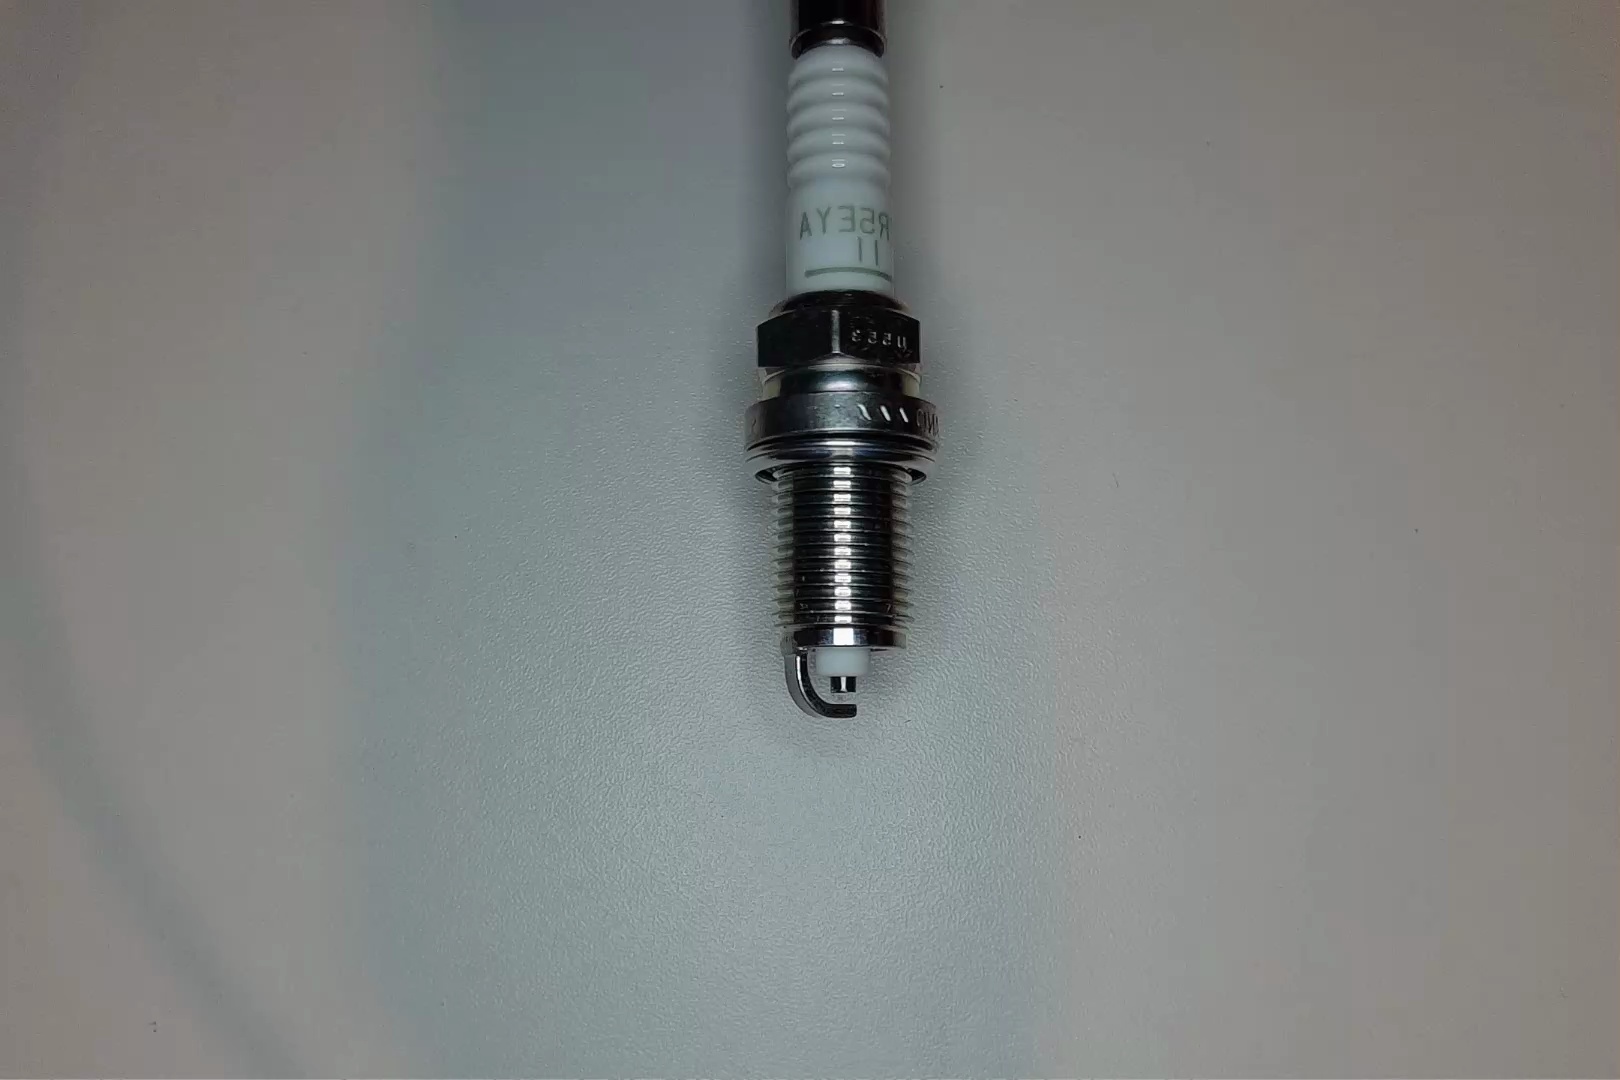
Label: no anomaly